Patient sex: M
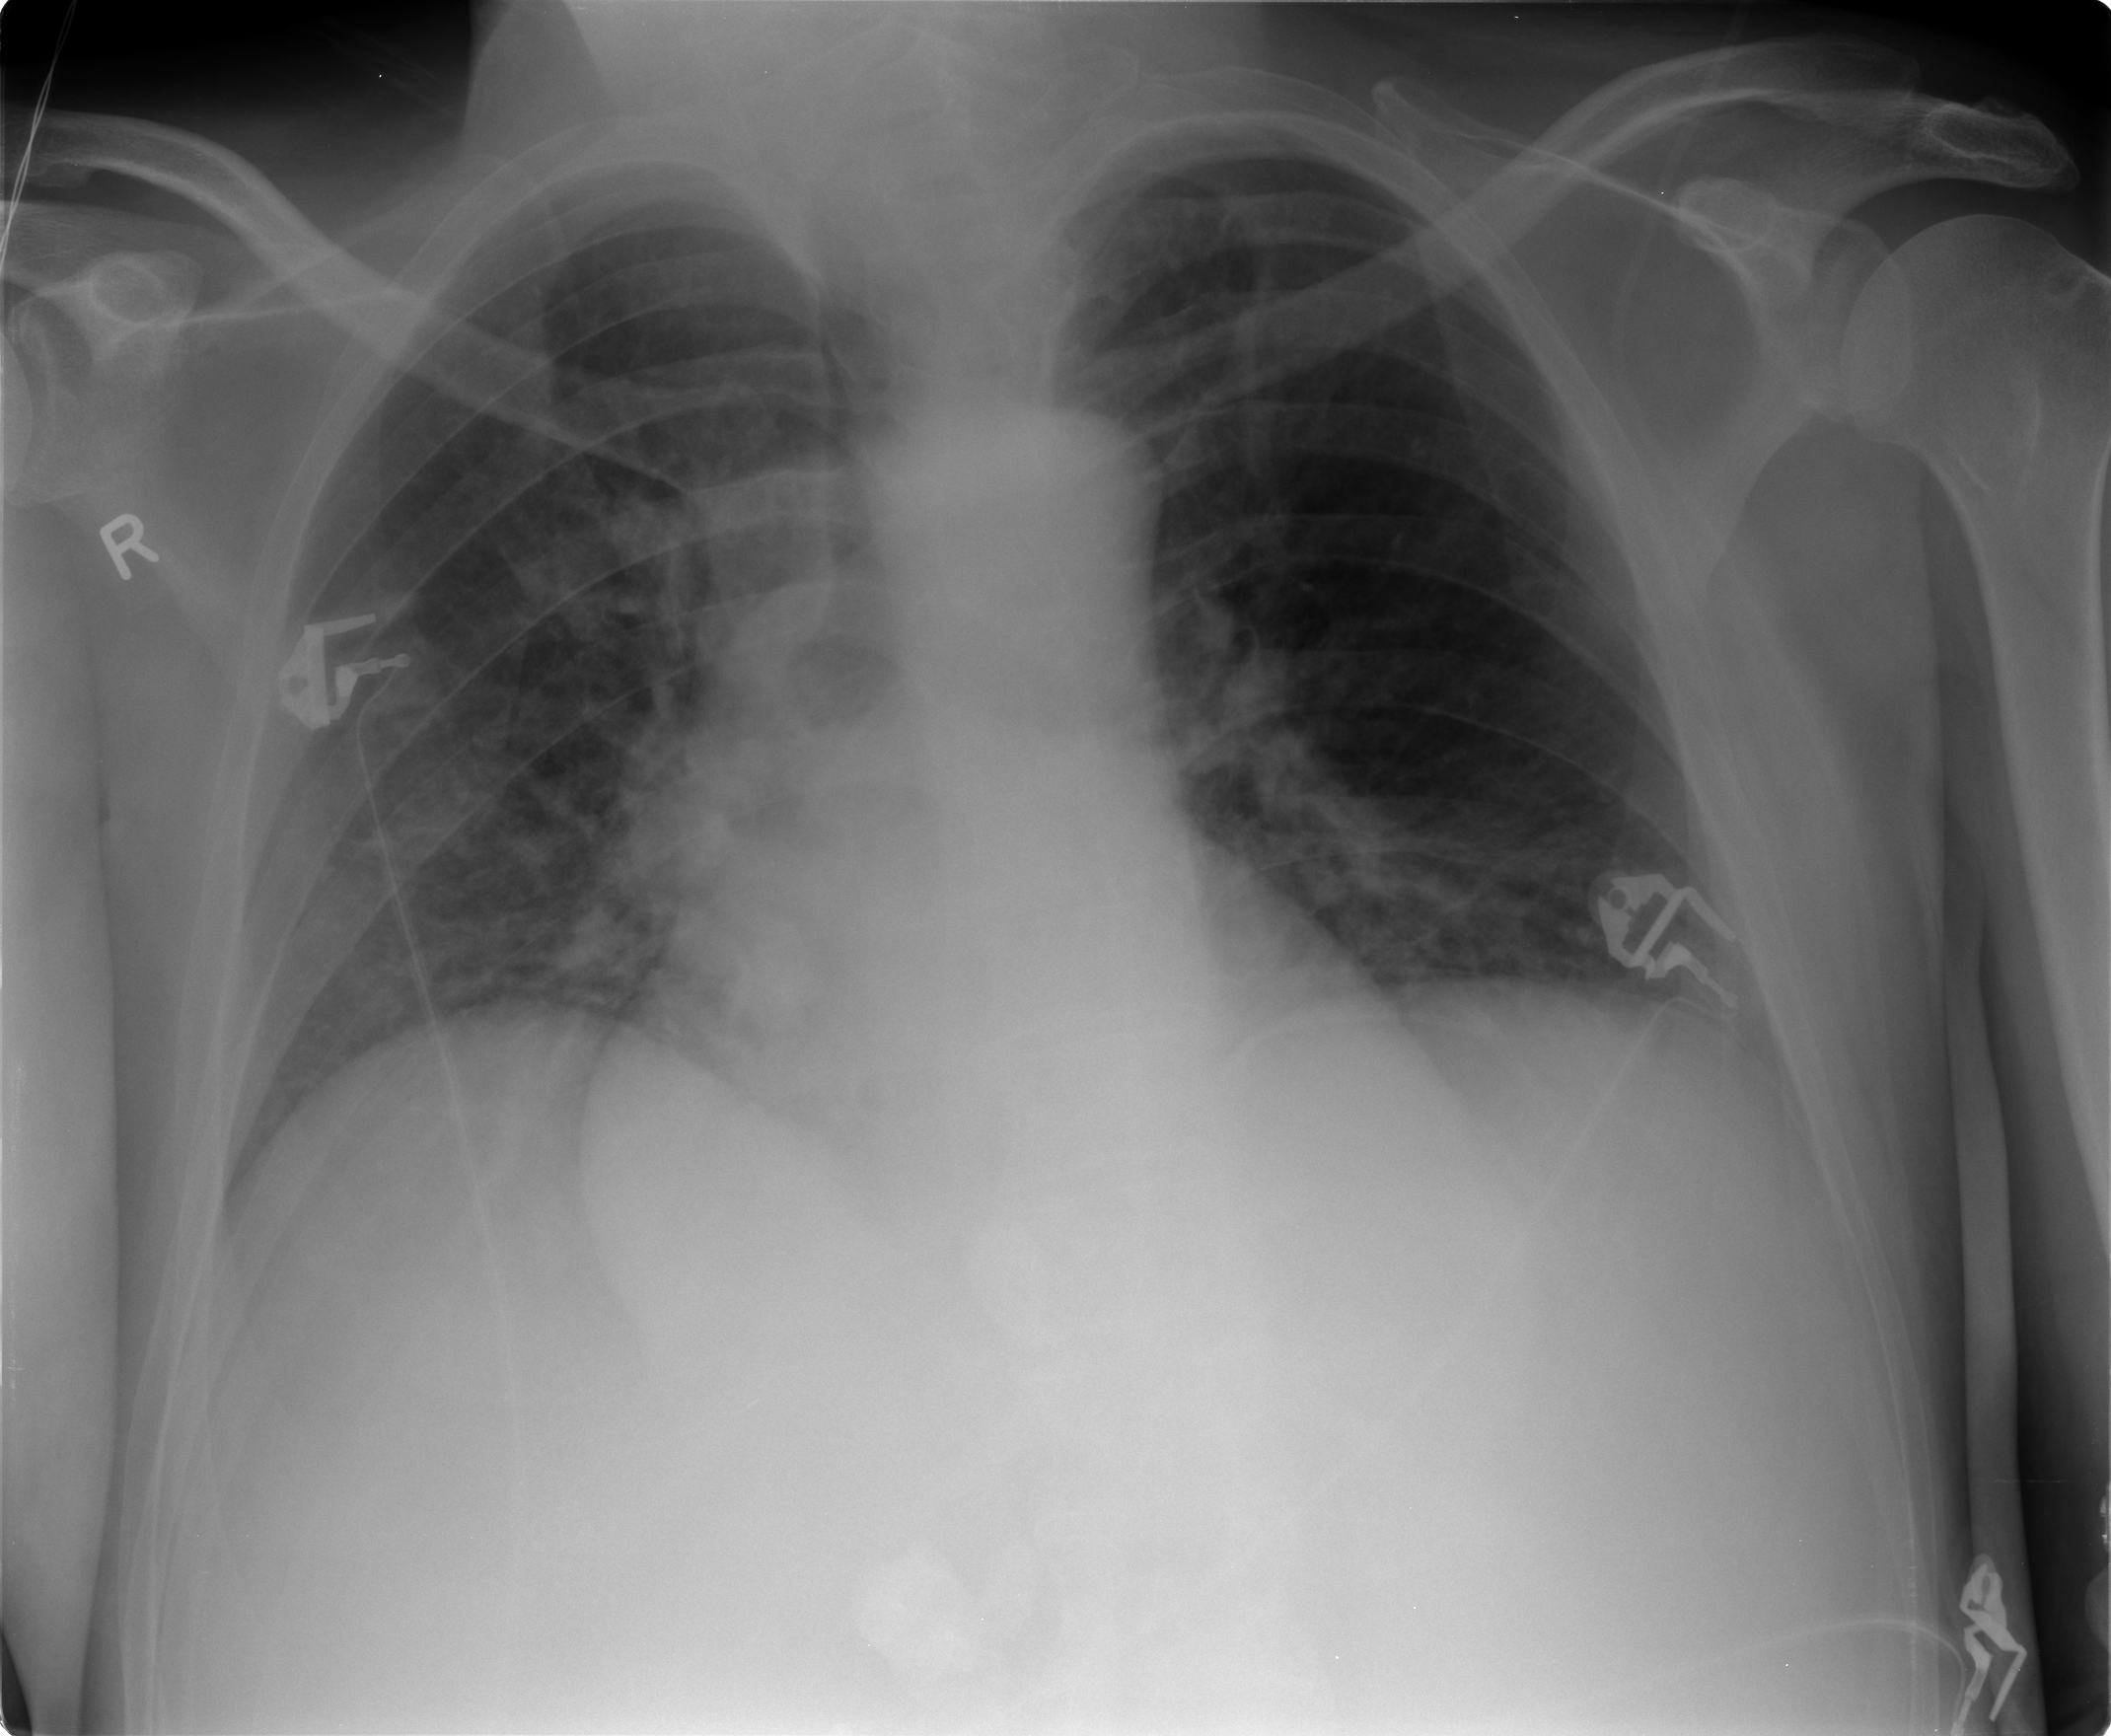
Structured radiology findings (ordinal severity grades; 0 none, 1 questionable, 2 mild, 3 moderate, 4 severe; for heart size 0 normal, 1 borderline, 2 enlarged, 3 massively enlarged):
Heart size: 2
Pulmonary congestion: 2
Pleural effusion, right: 0
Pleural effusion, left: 0
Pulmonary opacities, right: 2
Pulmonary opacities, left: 0
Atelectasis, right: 2
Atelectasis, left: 1